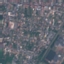
Land use / land cover: Residential